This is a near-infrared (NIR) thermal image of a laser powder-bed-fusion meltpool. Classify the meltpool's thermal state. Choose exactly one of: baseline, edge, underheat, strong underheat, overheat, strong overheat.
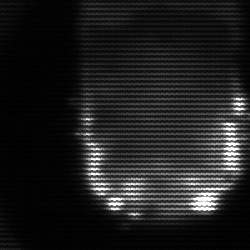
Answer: baseline